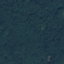
Land use / land cover class: Forest